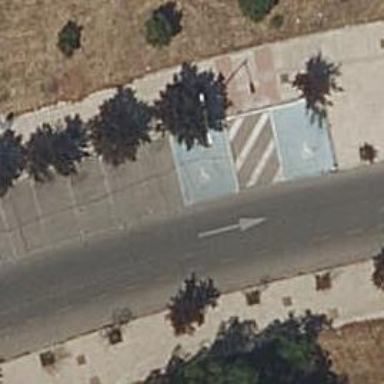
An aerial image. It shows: Paved parking area.